Question: I'm learning Blackberry 10. I want to design a page in qml for balckberry 10 like below.

I didn't understand the layouts in qml.
I want the layouts with specific width and height and with some alignments.
Could you please provide me the source code in qml for the below page.
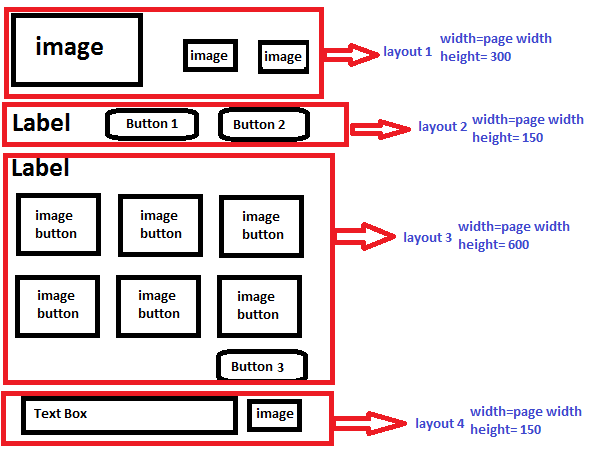
Answer: Here is the layout you're requesting. Of course, you need to provide your own assets for 'ImageView', 'ImageButton' etc.
'''
import bb.cascades 1.0
Page {
// root
Container {
//[0]
Container {
maxHeight: 300
minHeight: maxHeight
layout: StackLayout {
orientation: LayoutOrientation.LeftToRight
}
ImageView {
}
ImageView {
}
ImageView {
}
} //[0]
// [1]
Container {
maxHeight: 150
minHeight: maxHeight
layout: StackLayout {
orientation: LayoutOrientation.LeftToRight
}
Label {
text: "Label"
}
Button {
text: "Button 1"
}
Button {
text: "Button 2"
}
} // [1]
// [2]
Container {
maxHeight: 600
minHeight: maxHeight
horizontalAlignment: HorizontalAlignment.Fill
// [2-1]
Container {
layout: StackLayout {
orientation: LayoutOrientation.LeftToRight
}
ImageButton {
}
ImageButton {
}
ImageButton {
}
} // [2-1]
// [2-2]
Container {
layout: StackLayout {
orientation: LayoutOrientation.LeftToRight
}
ImageButton {
}
ImageButton {
}
ImageButton {
}
} // [2-2]
// [2-3]
Container {
horizontalAlignment: HorizontalAlignment.Fill
layout: DockLayout {
}
Button {
horizontalAlignment: HorizontalAlignment.Right
text: "Button 3"
}
} // [2-3]
} // [2]
// [3]
Container {
maxHeight: 150
minHeight: maxHeight
layout: StackLayout {
orientation: LayoutOrientation.LeftToRight
}
TextArea {
text: "Text Box"
}
ImageView {
}
} // [3]
} // root
}
'''
Also, if you want to have different relative sizes of widgets and their position in respect to each other within the same 'StackLayout', I'd advise to play around <URL> in that case.